Question: I have an access 2010 application with a SQL Server database.
But I need to do an offline version. So I thought I would create a local SQL Server database on their computers then they can run a script to update their data before they go on the road.
There won't be any sync. The data in offline mode is only for read-only and any changes will be lost.
I tried with Management Studio like this:

But I realized that the data is hard coded instead of doing inserts from selects.
Is there any easy way to create the script?
What I have so far is my pass through query in access to create the backup of my online database.
Then I have my pass through query to restore the backup to the local server.
The only problem is how can I build the connection string for the second query. It's currently set to this one
'''
ODBC;DRIVER=SQL Server;SERVER=010-068\SQLEXPRESS;UID=marcAndreL;Trusted_Connection=Yes;DATABASE=SMD
'''
but because it's a different database for everyone, it won't work.
How can we build a custom connection string?
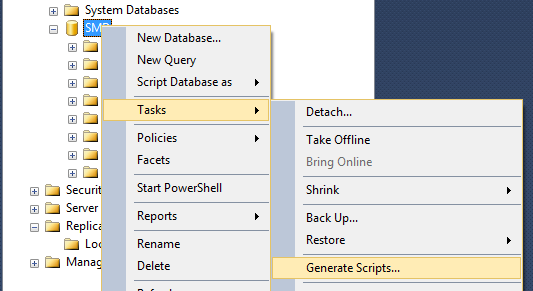
Answer: I am using SQL Server Express 2012 and Windows Authentication, so using the answer provided <URL>, I find this works for me:
'''
Sub TestCon()
Dim cn As New ADODB.Connection
cn.Open ServerConLocal
End Sub
Function ServerConLocal()
''OleDB Connection
ServerConLocal = "Provider=sqloledb;Data Source=localhost\SQLEXPRESS;" _
& "Initial Catalog=Test;Integrated Security=SSPI;"
End Function
'''
For an ODBC connection string in a Pass-through query, this works for me:
'''
ODBC;Driver={SQL Server Native Client 11.0};Server=localhost\SQLEXPRESS;Database=test;
'''
Trusted_Connection=yes;